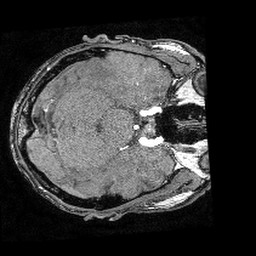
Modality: angio
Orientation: axial
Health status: ill
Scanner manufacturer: philips
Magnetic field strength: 3 T
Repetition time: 0.01872 s
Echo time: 0.003475 s